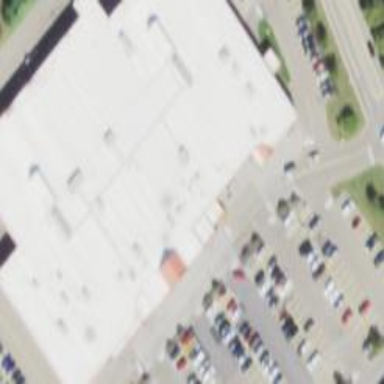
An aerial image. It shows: Supermarket.